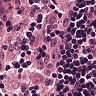
Metastatic tissue present: no